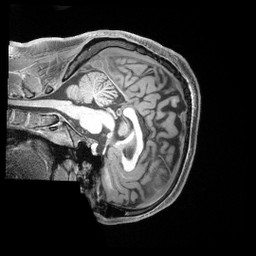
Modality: T1w
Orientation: sagittal
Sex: male
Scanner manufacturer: siemens
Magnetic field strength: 3 T
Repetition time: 2.4 s
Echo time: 0.00222 s